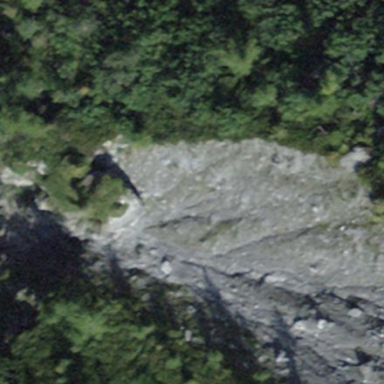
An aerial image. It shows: Natural scree.